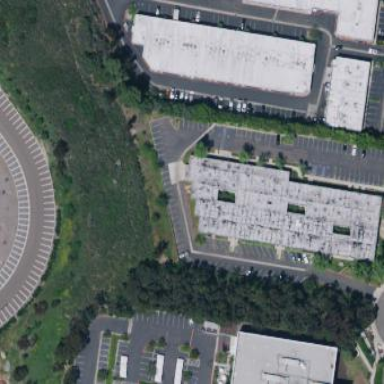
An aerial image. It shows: Industrial building.